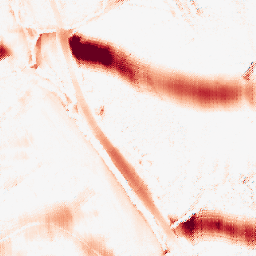
Category: morphological
Decomposition family: morphological_ellipse
Decomposition parameters: operation: opening
width: 50
height: 20
Upsampling method: regularized
Upsampling parameters: scale: 4
lambda_reg: 0.1
Upsampling scale: 4